Question: I've run into a problem trying to create an implicit class applicable to all Traversable subclasses including Array. I tried the following simple example in both Scala 2.11.1 and 2.10.4:
'''
implicit class PrintMe<URL> {
def printme = for (b <- a) print(b)
}
'''
As far as I understand this should allow for an implicit conversion to PrintMe so that printme can be called on any Traversable, including List and Array. E.g:
'''
scala> List(1,2,3).printme
123
// Great, works as I expected!
scala> Array(1,2,3).printme
<console>:23: error: value printme is not a member of Array[Int]
Array(1,2,3).printme
// Seems like for an Array it doesn't!
scala> new PrintMe(Array(1,2,3)).printme
123
// Yet explicitly building a PrintMe from an Array works
'''
What's going on here? Why does the implicit conversion work for a List and not an Array?
I understand there has been some trickery adapting java Arrays but looking at the picture below from <URL> it certainly seems like Array is meant to behave like a subclass of Traversable.

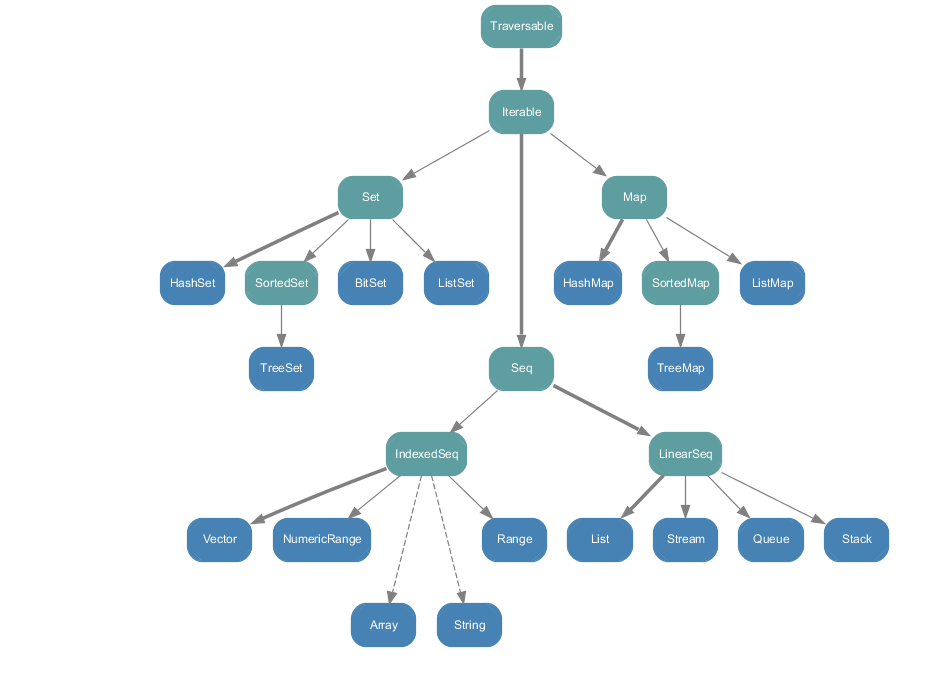
Answer: It's as @goral said: only one implicit conversion can happen at a time.
So you can pass an Array where a Traversable is expected since Array will become a WrappedArray:
'''
def printme<URL> }
printme(Vector(1,2,3))
printme(Array(1,2,3))
'''
Or you can use your implicit on a manually-wrapped Array:
'''
val wa = scala.collection.mutable.WrappedArray.make(Array(1, 2, 3))
wa.printme
'''
But you can't have both at the same time.